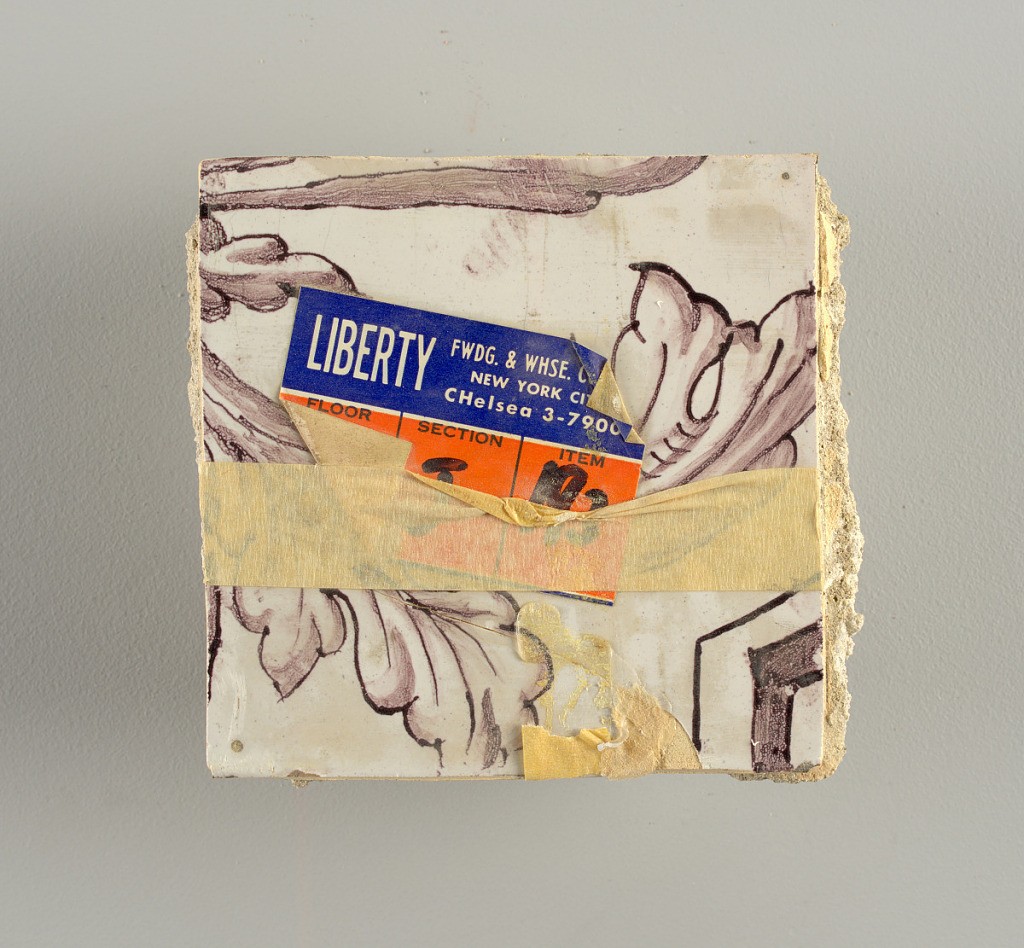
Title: Wall facing
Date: ca. 1725
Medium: tin-glazed earthenware, underglaze
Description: Two vertical rectangles, twenty-three tiles high.  A) Nine tiles wide at top; seven tiles wide at bottom.  B) Ten and one-half tiles wide.

Arabesque design of foliage.  A) with centered figure of Justice under a canopy.  B) with centered urn.